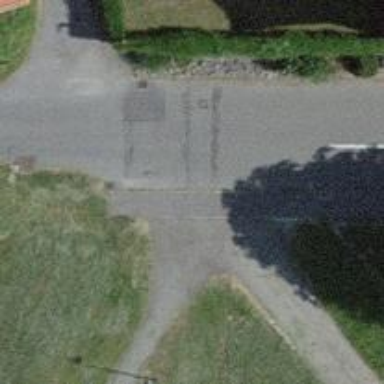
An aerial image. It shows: Footway with gravel surface.